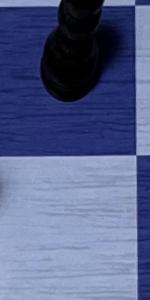
Label: Empty